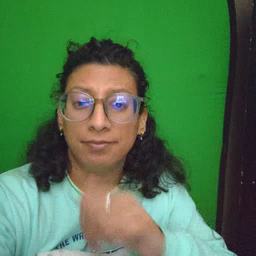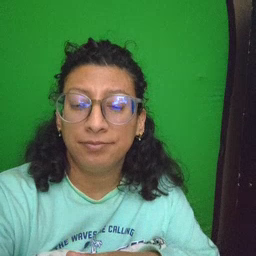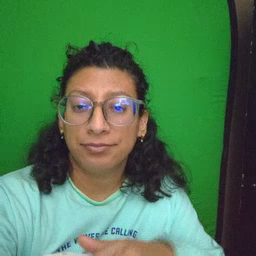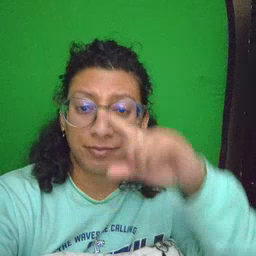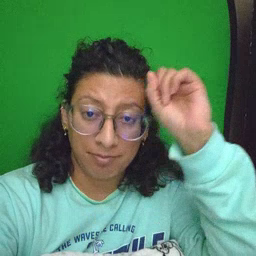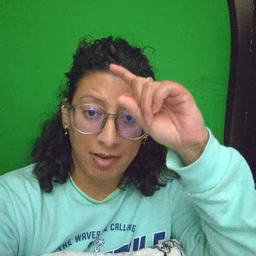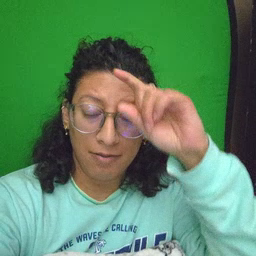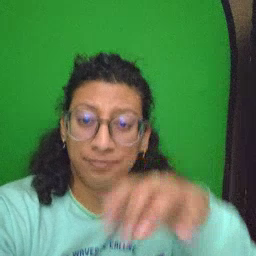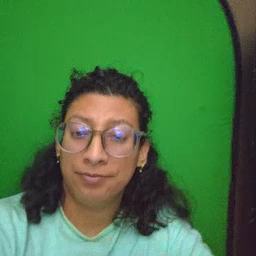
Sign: because